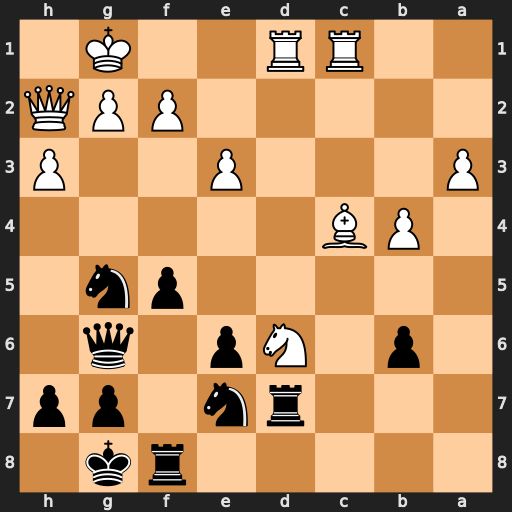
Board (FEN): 5rk1/3rn1pp/1p1Np1q1/5pn1/1PB5/P3P2P/5PPQ/2RR2K1
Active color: b
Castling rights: -
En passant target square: -
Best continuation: Nf3+ Kh1 Nxh2